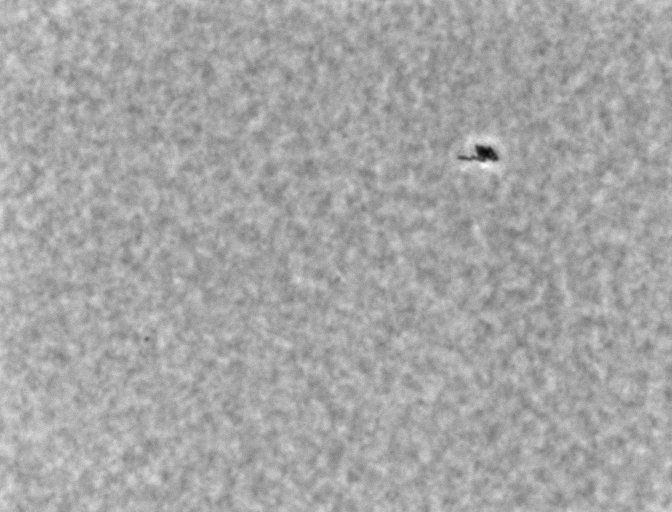
Phase contrast microscopy, 60x objective, 3 h incubation